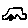
Label: car